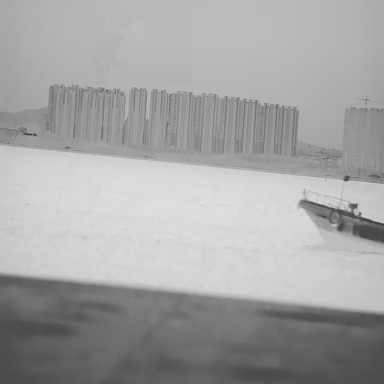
There is a bulk_carrier in the infrared image.